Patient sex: M
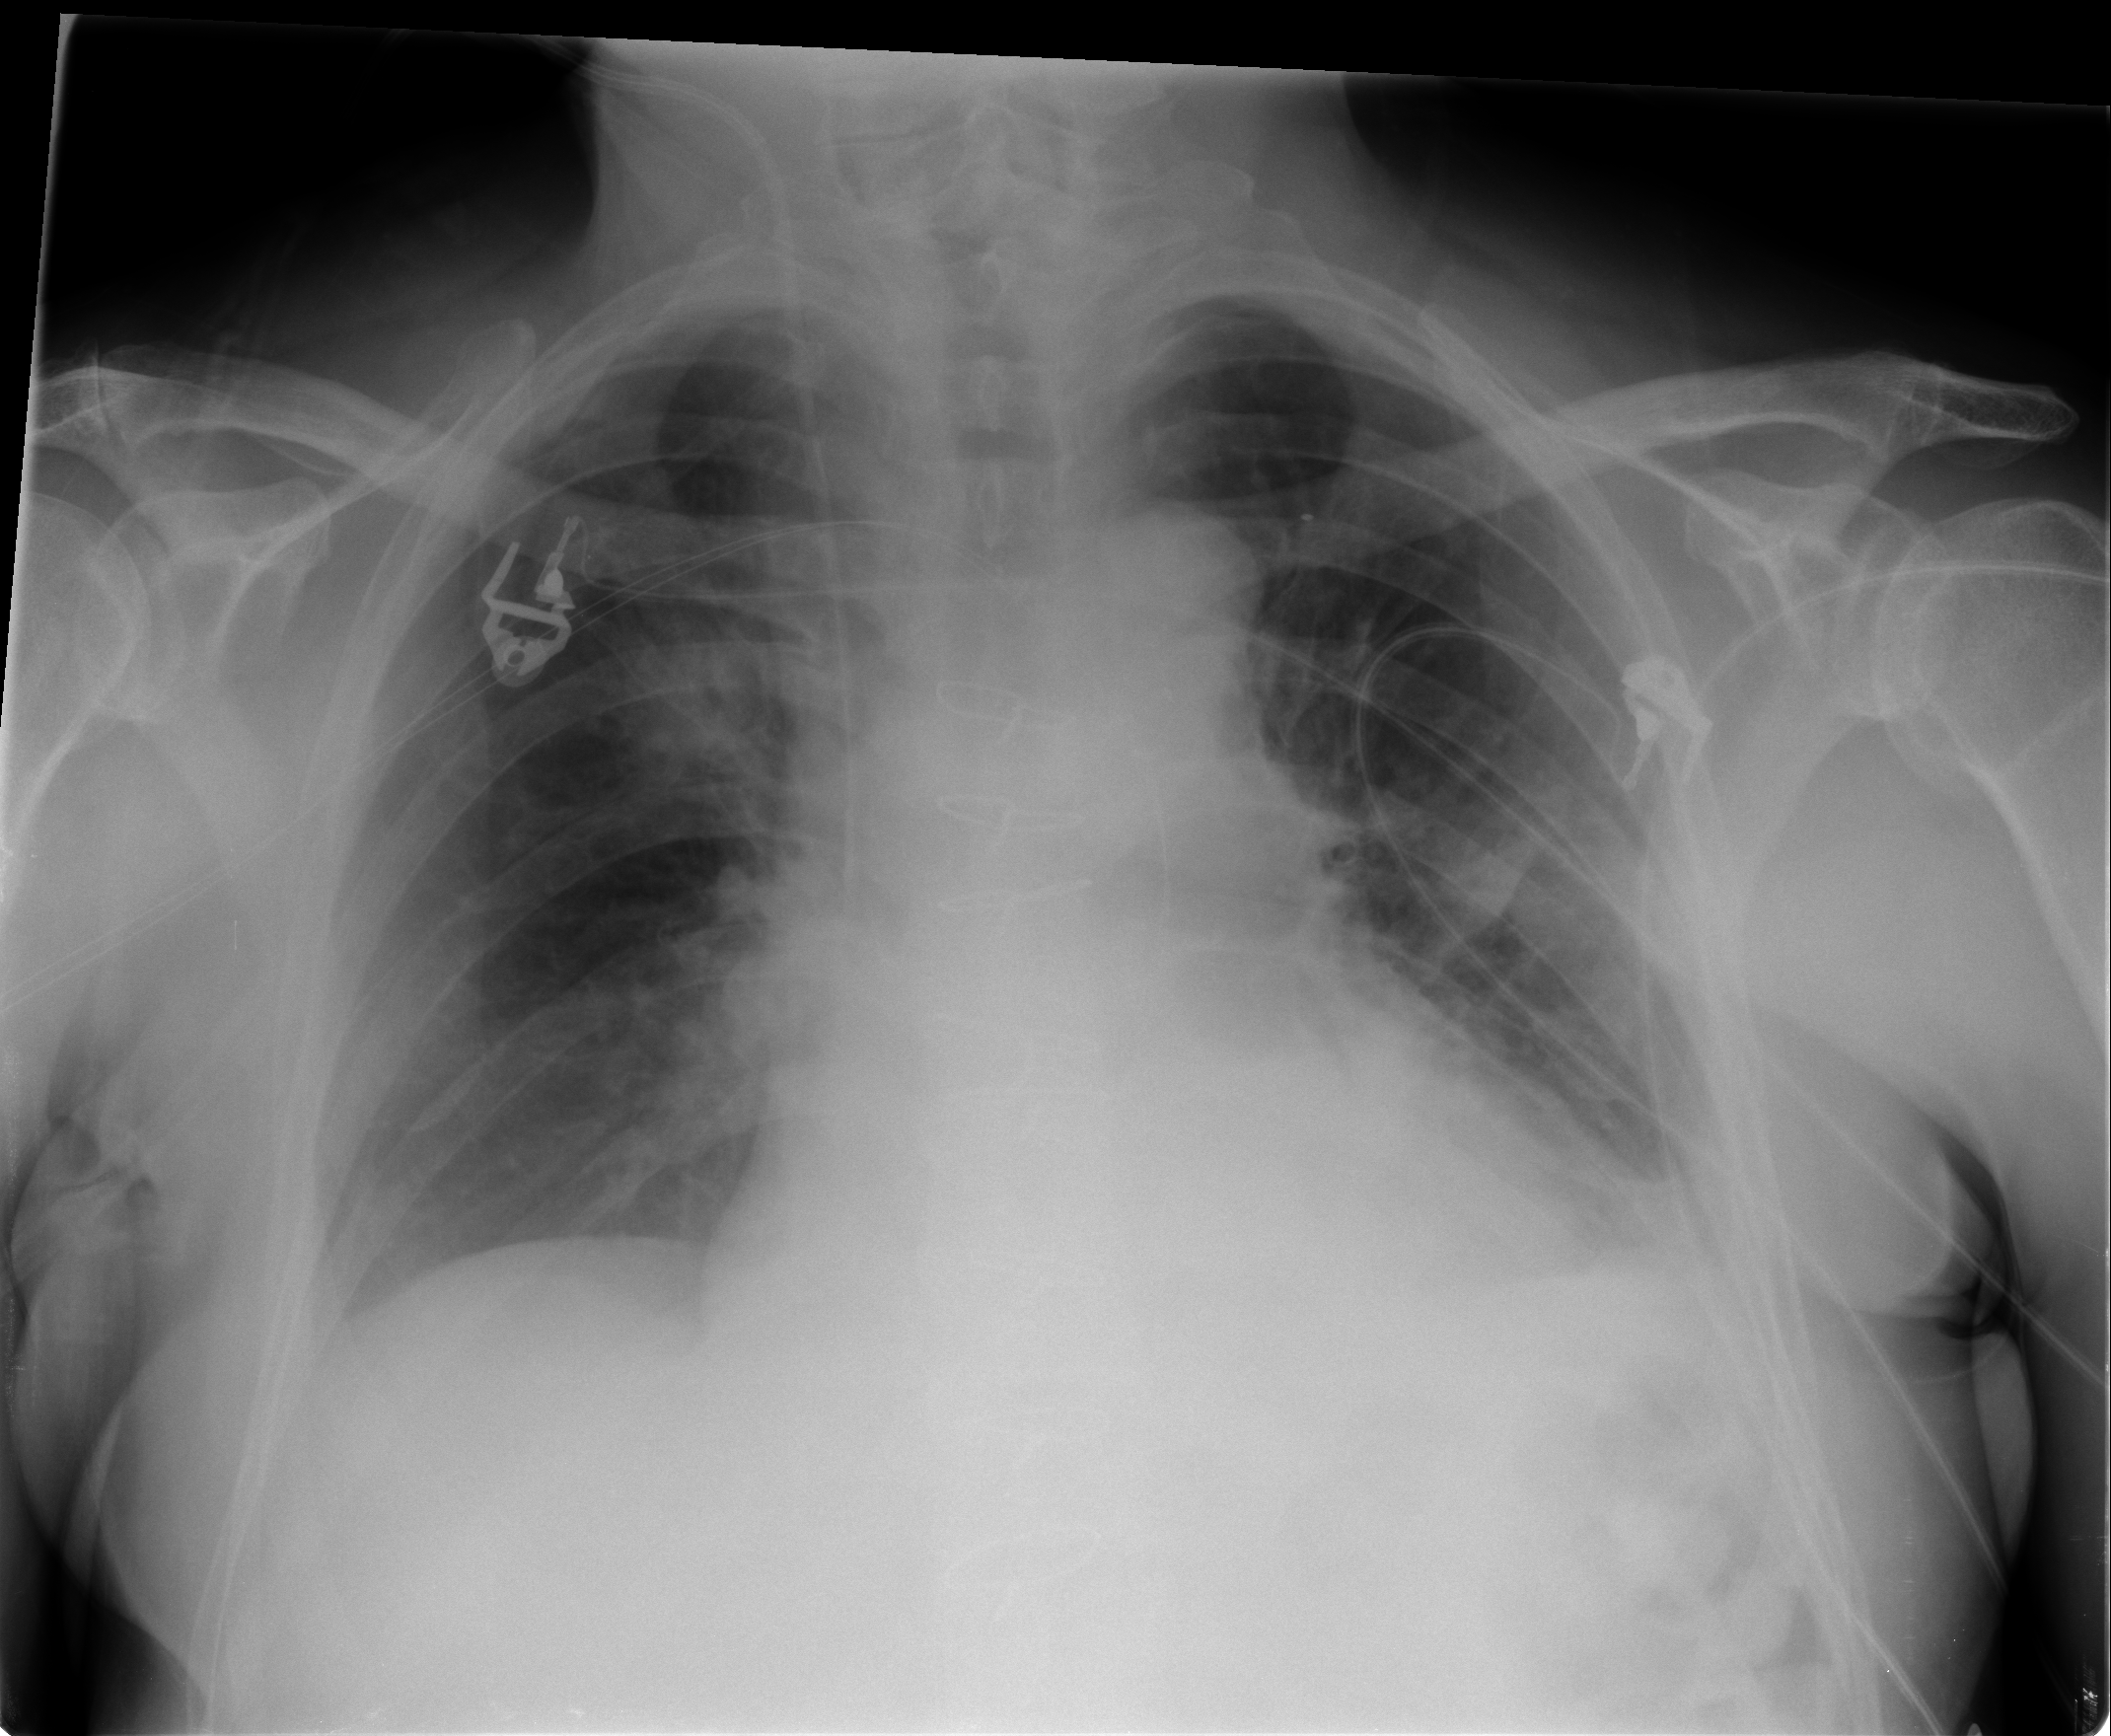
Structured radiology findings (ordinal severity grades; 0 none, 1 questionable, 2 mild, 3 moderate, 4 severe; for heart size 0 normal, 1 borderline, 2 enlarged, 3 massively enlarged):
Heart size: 2
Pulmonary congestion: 3
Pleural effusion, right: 1
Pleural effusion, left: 2
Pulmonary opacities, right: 2
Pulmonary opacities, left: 2
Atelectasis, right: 2
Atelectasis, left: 2